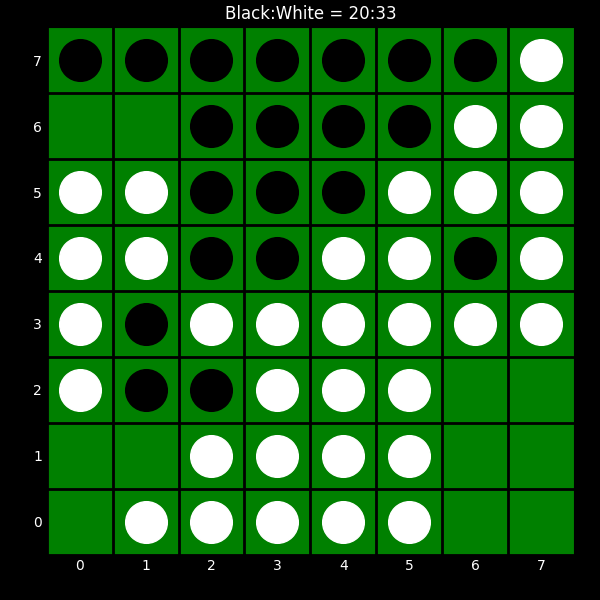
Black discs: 20
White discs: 33